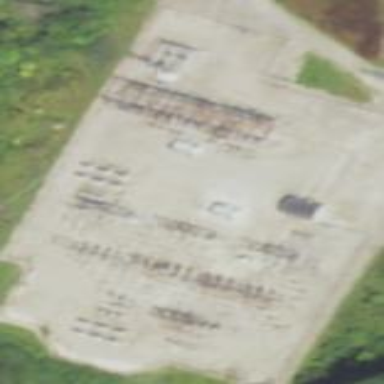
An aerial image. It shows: Power substation.